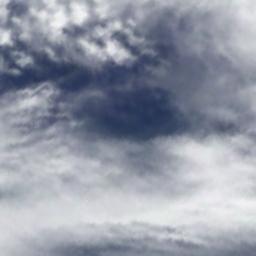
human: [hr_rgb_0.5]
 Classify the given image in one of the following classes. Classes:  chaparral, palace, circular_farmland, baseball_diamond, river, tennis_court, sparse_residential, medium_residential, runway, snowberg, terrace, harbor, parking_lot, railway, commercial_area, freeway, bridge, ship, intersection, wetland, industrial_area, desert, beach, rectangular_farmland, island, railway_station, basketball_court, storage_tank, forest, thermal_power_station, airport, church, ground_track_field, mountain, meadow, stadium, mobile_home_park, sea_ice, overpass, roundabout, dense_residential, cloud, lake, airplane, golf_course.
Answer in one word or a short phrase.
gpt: cloud